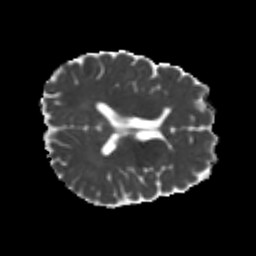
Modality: MD
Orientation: axial
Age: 24
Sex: male
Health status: healthy
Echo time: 0.074 s